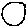
Label: circle